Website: bh-photo
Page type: billing-address
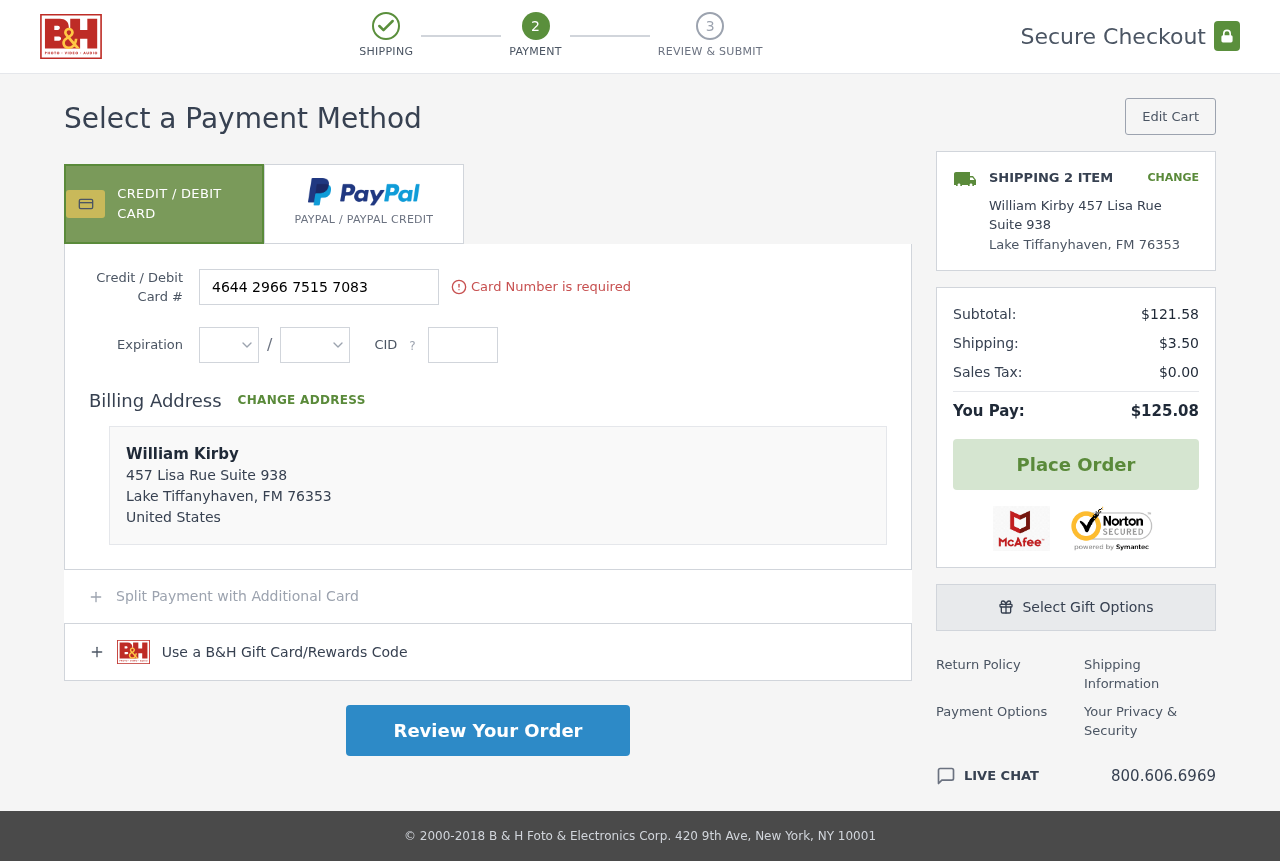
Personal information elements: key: PII_CARD_CVV
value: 185
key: PII_CARD_EXPIRY_MONTH
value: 08
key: PII_CARD_EXPIRY_YEAR
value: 26
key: PII_CARD_NUMBER
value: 4644 2966 7515 7083
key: PII_CITY
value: Lake Tiffanyhaven
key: PII_COUNTRY
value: United States
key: PII_FULLNAME
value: William Kirby
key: PII_FULLNAME2
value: William Kirby
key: PII_POSTCODE
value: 76353
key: PII_STATE_ABBR
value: FM
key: PII_STREET
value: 457 Lisa Rue Suite 938
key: PII_STATE
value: FM
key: PII_POSTCODE_FULL
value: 76353
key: PII_POSTCODE_NUMERIC
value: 76353
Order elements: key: ORDER_NUM_ITEMS
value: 2
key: ORDER_SUBTOTAL
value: $121.58
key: ORDER_SHIPPING_COST
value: $3.50
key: ORDER_TAX
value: $0.00
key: ORDER_TOTAL
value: $125.08